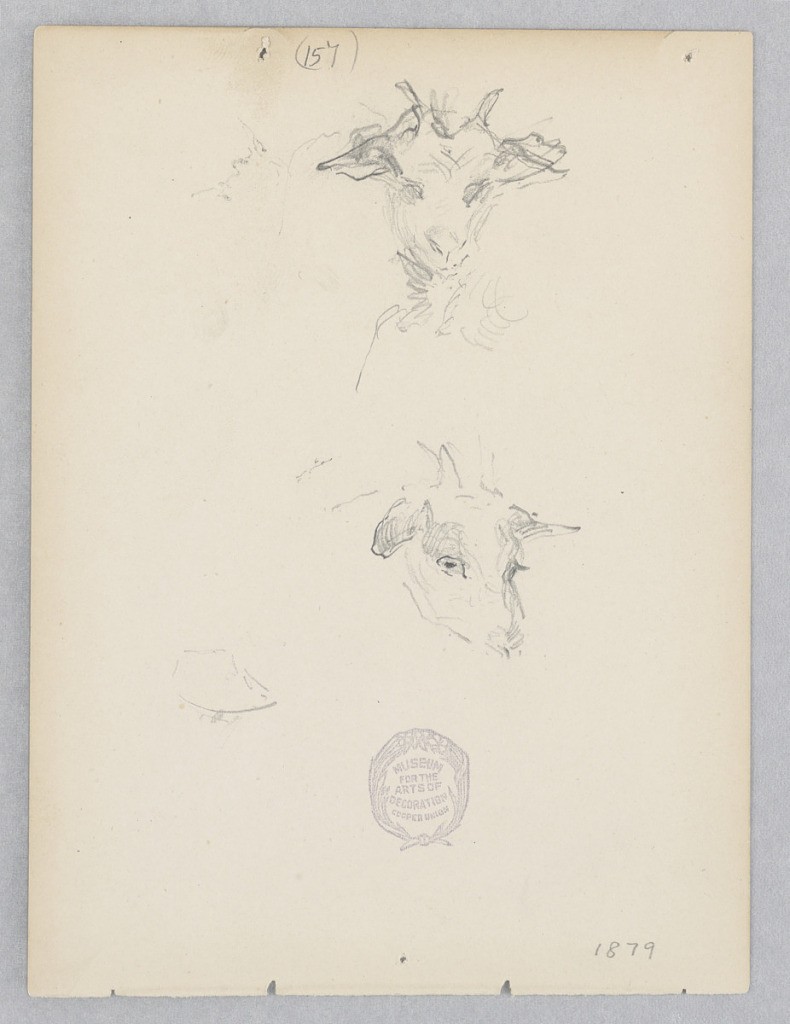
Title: Goat
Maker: Robert Frederick Blum, American, 1857–1903
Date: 1879
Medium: Graphite on wove paper
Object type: Drawing
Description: Two sketches of a goat's head.